Field crop: tomato
Growth stage: 2
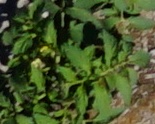
Species: tomato